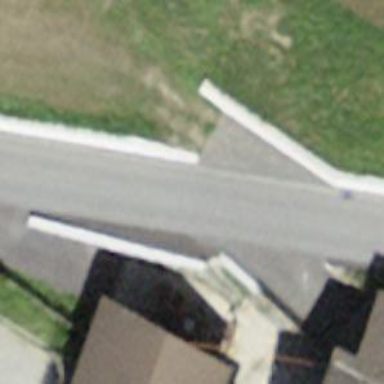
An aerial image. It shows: Bus stop along the road.